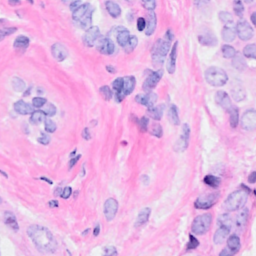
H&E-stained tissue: Breast